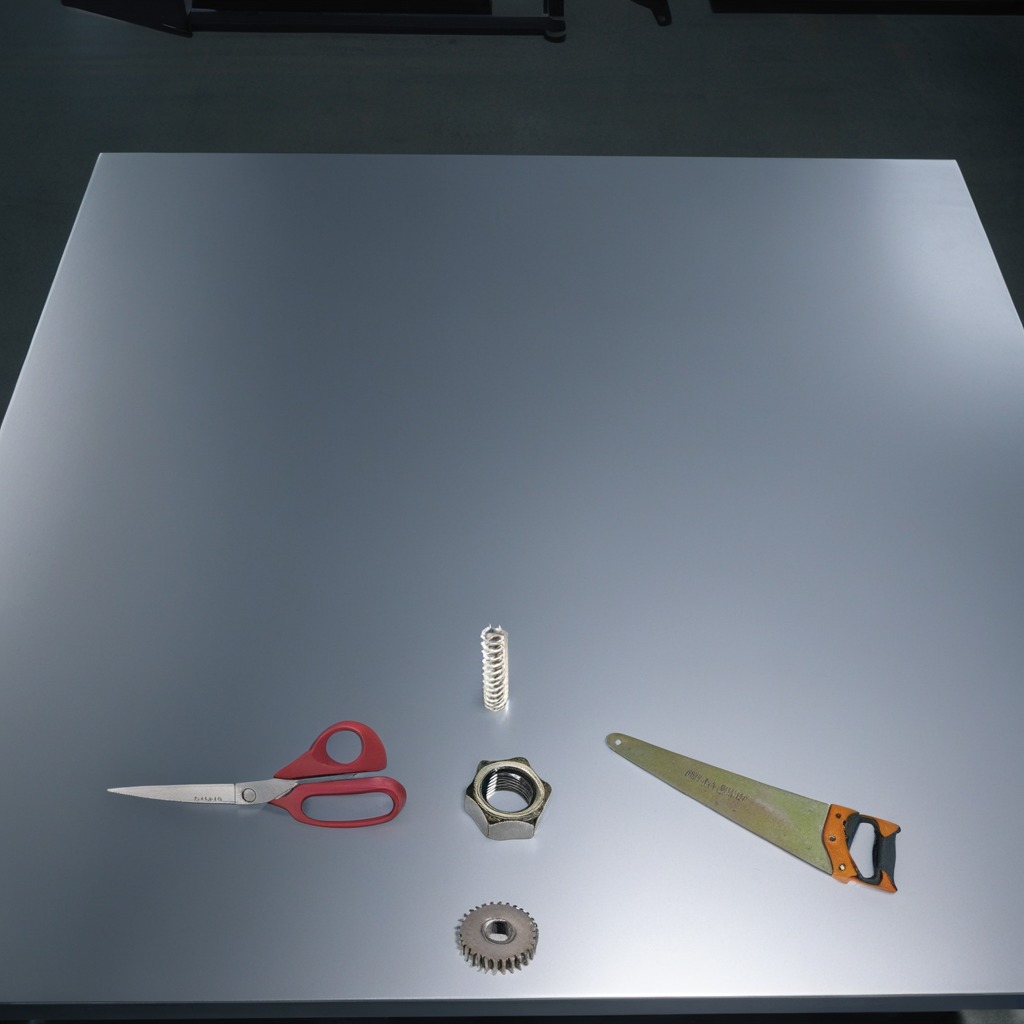
A steel gear with teeth, a coiled metal spring, a metal saw, a metal nut, and a pair of scissors are lying on the tabletop.